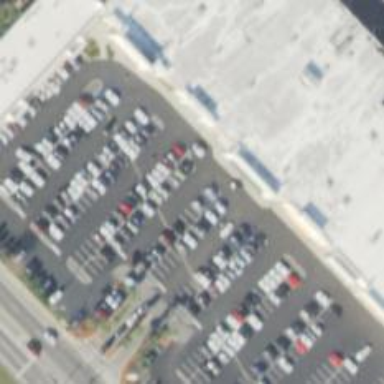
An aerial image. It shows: Parking space.